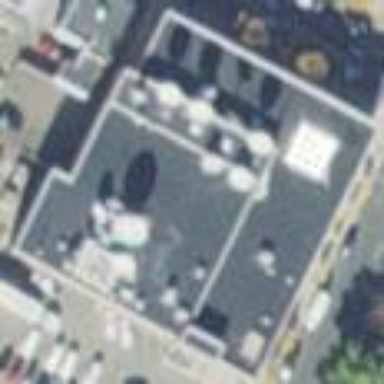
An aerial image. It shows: Television studio building.